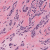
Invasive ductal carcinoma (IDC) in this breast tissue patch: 1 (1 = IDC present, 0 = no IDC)